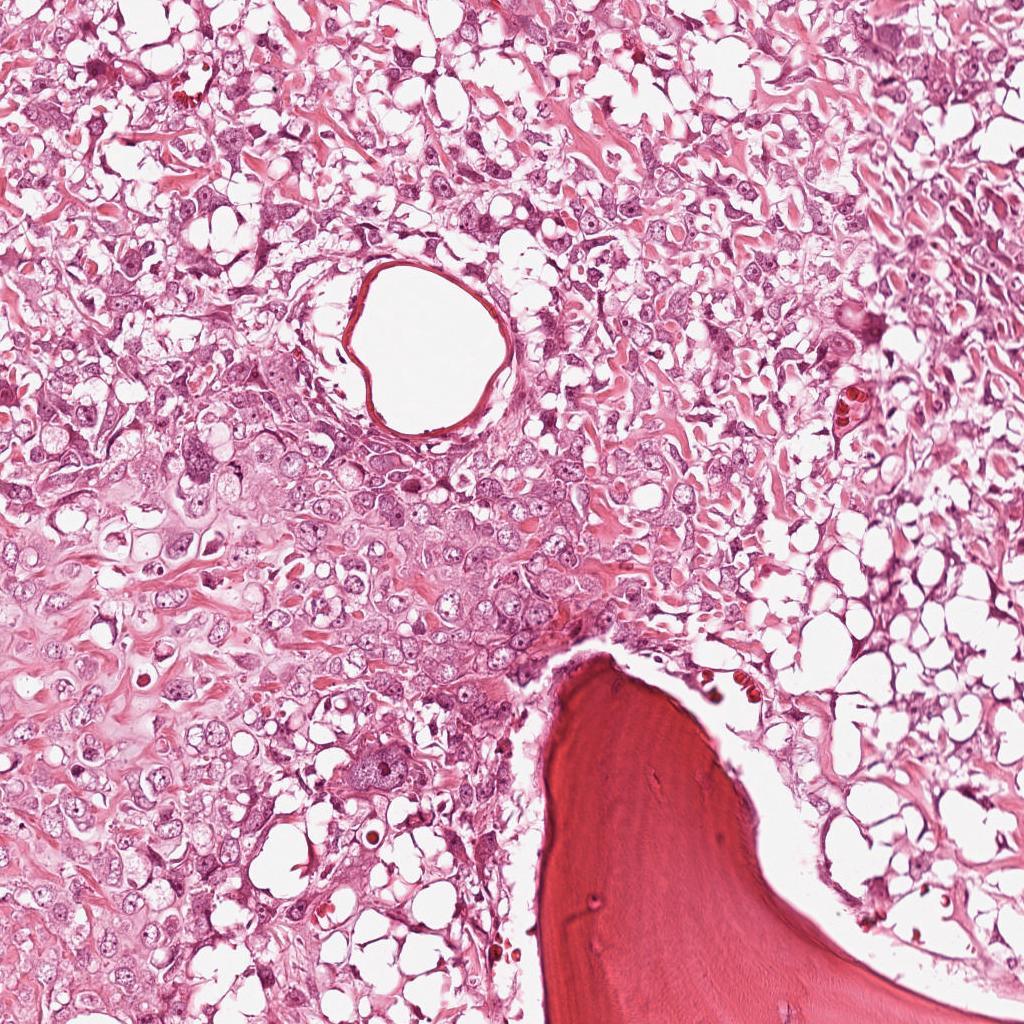
Label: Viable